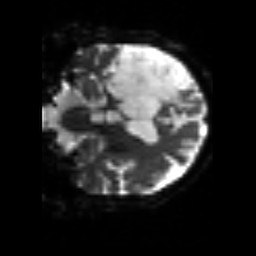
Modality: sbref
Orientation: coronal
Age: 64
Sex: male
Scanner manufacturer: siemens
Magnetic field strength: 3 T
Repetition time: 3.2 s
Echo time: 0.081 s